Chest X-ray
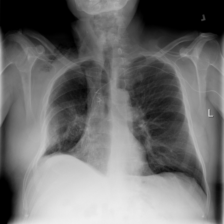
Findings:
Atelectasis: negative
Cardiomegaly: negative
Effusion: negative
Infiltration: negative
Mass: negative
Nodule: negative
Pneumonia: negative
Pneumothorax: negative
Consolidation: negative
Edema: negative
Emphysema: negative
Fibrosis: negative
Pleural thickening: negative
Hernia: negative